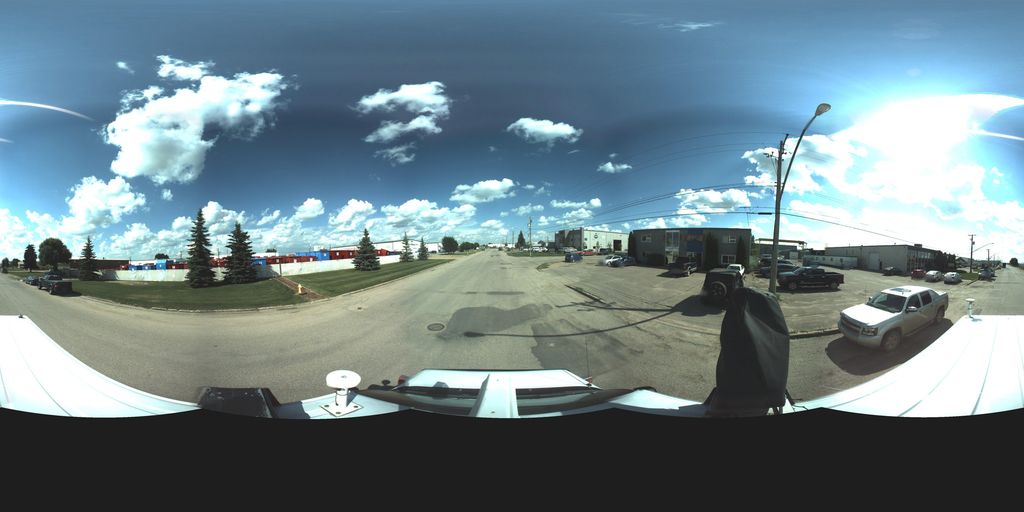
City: saskatoon